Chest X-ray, PA view. Patient: 37 years old, sex F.
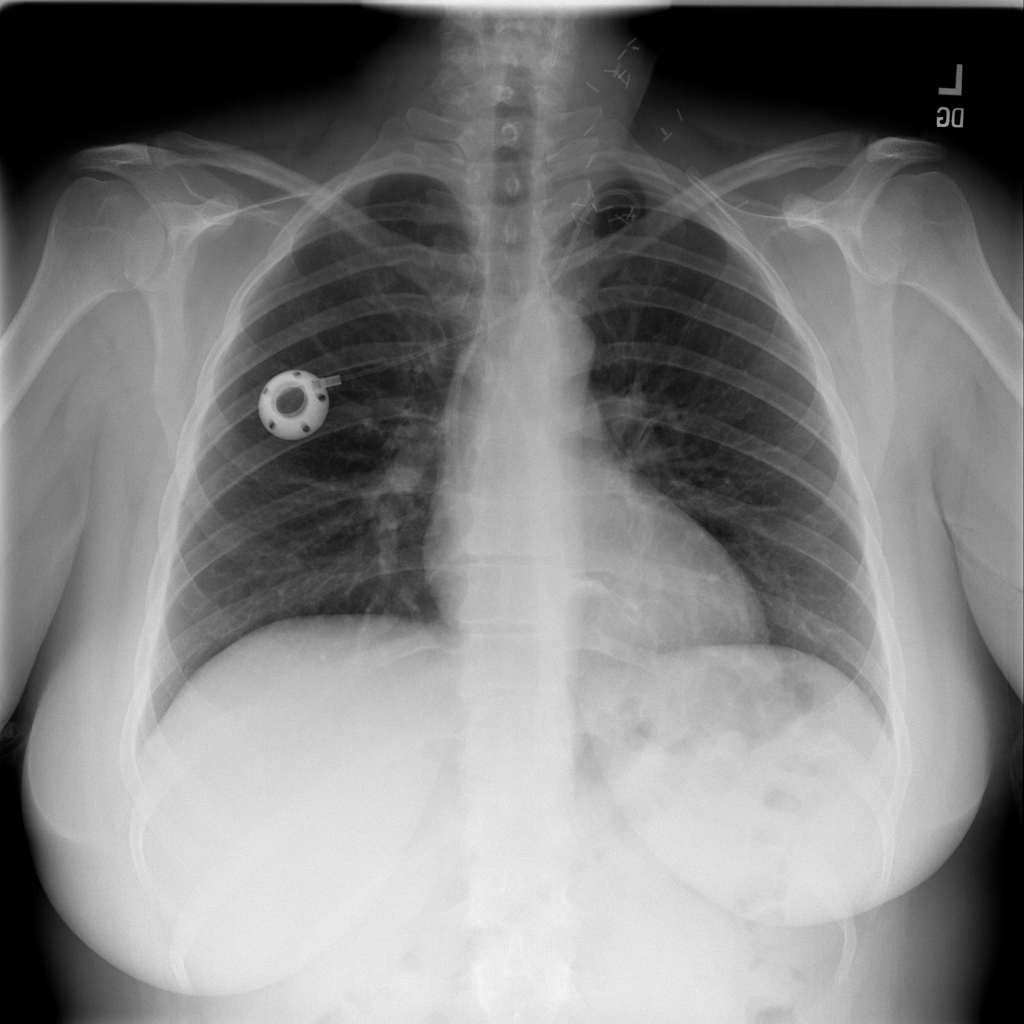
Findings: Infiltration